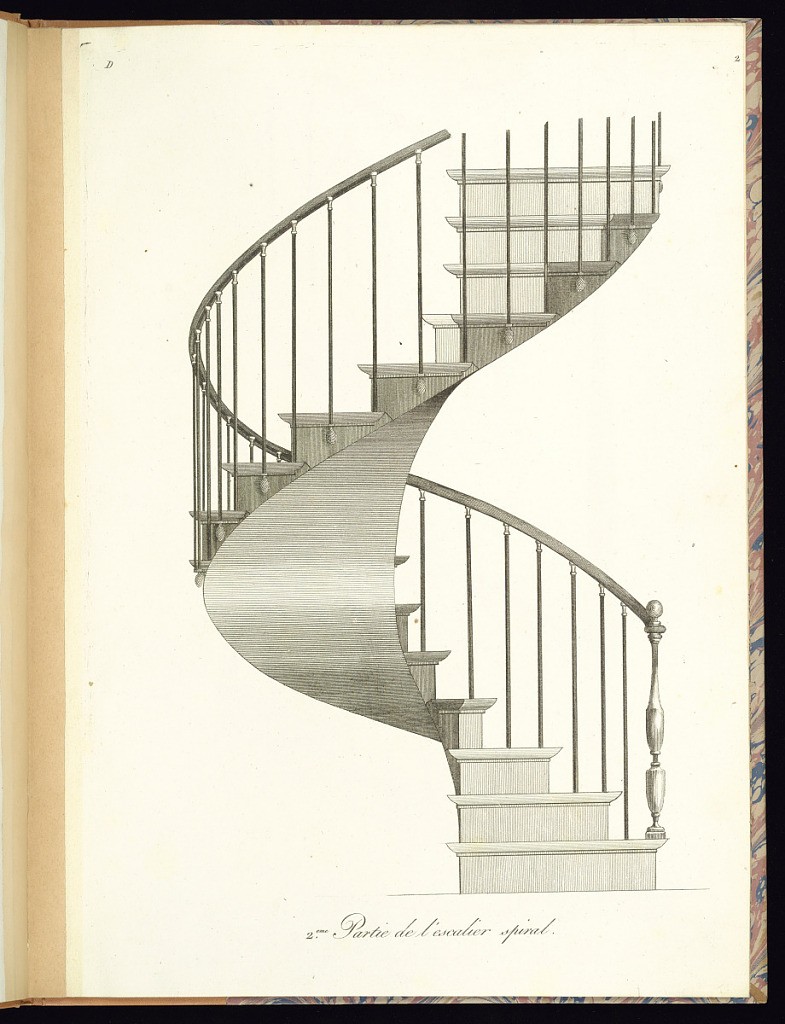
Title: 2eme Partie de l’escalier spiral
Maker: Alexandre Tessier, French, active 1800 – 1830
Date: early 19th century
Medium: Etching and engraving on paper
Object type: Print
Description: A second view of a design for a spiral staircase with balusters featuring acorn finials at the lower ends by each step. The title below the previous plate refers to the staircase as an English type. The design is titled and the plate is numbered.